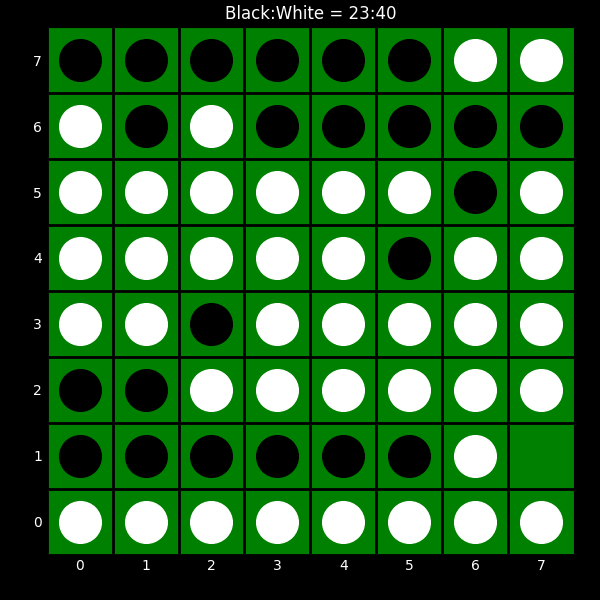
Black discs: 23
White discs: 40